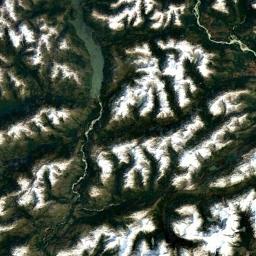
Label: snowberg